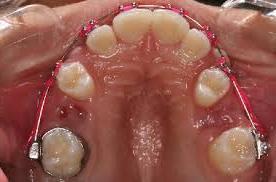
Condition: hypodontia